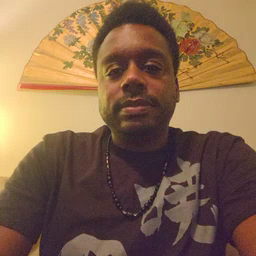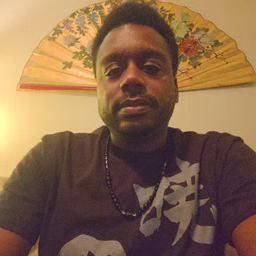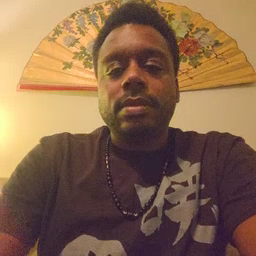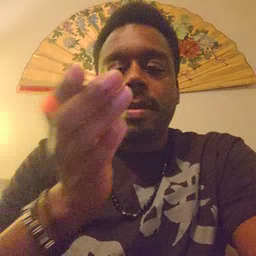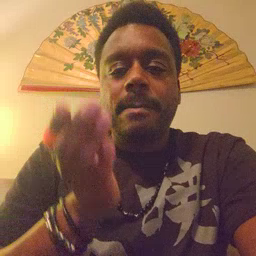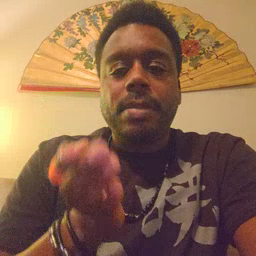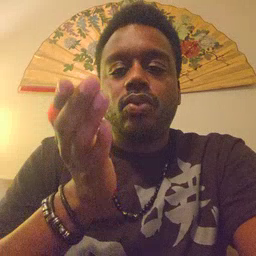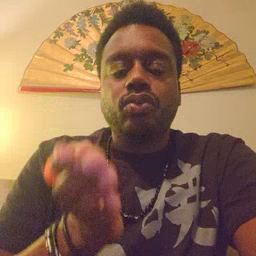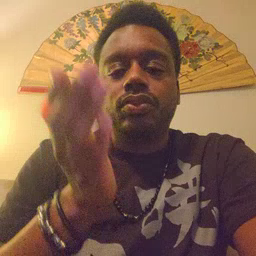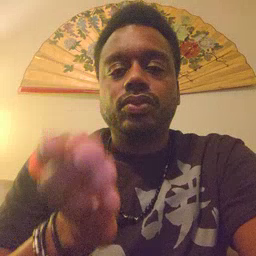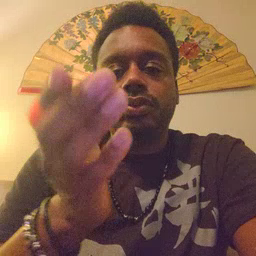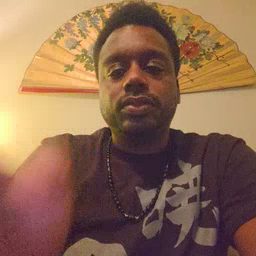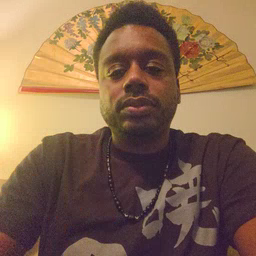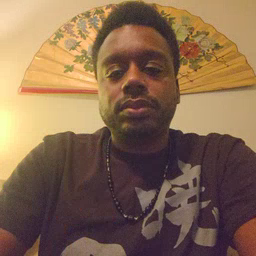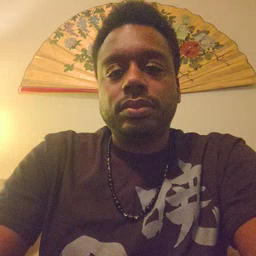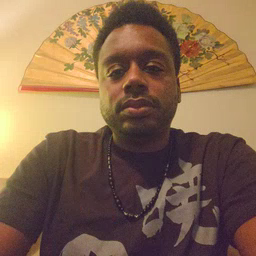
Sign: boat